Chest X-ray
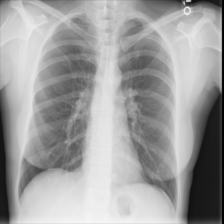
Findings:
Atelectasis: negative
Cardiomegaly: negative
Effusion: negative
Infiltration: negative
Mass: negative
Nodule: negative
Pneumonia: negative
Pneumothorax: negative
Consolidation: negative
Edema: negative
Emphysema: negative
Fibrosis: negative
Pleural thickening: negative
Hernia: negative